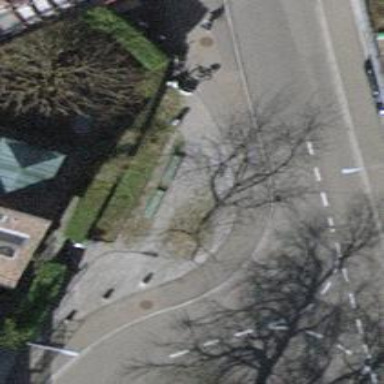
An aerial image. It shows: Bench.